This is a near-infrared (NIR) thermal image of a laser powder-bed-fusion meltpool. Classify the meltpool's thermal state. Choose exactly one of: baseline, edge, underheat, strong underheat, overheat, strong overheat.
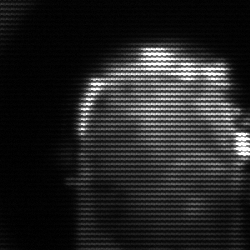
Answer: baseline